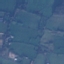
Land use / land cover: Pasture